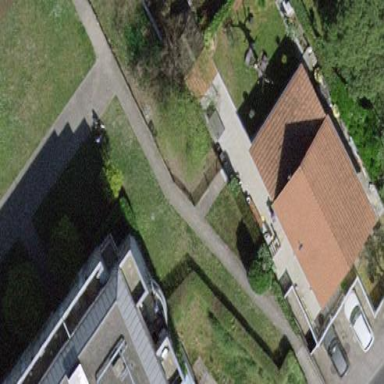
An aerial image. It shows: Garden enclosed by fence.